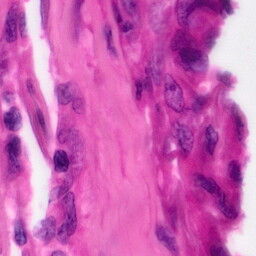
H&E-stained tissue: Pancreatic